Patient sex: M
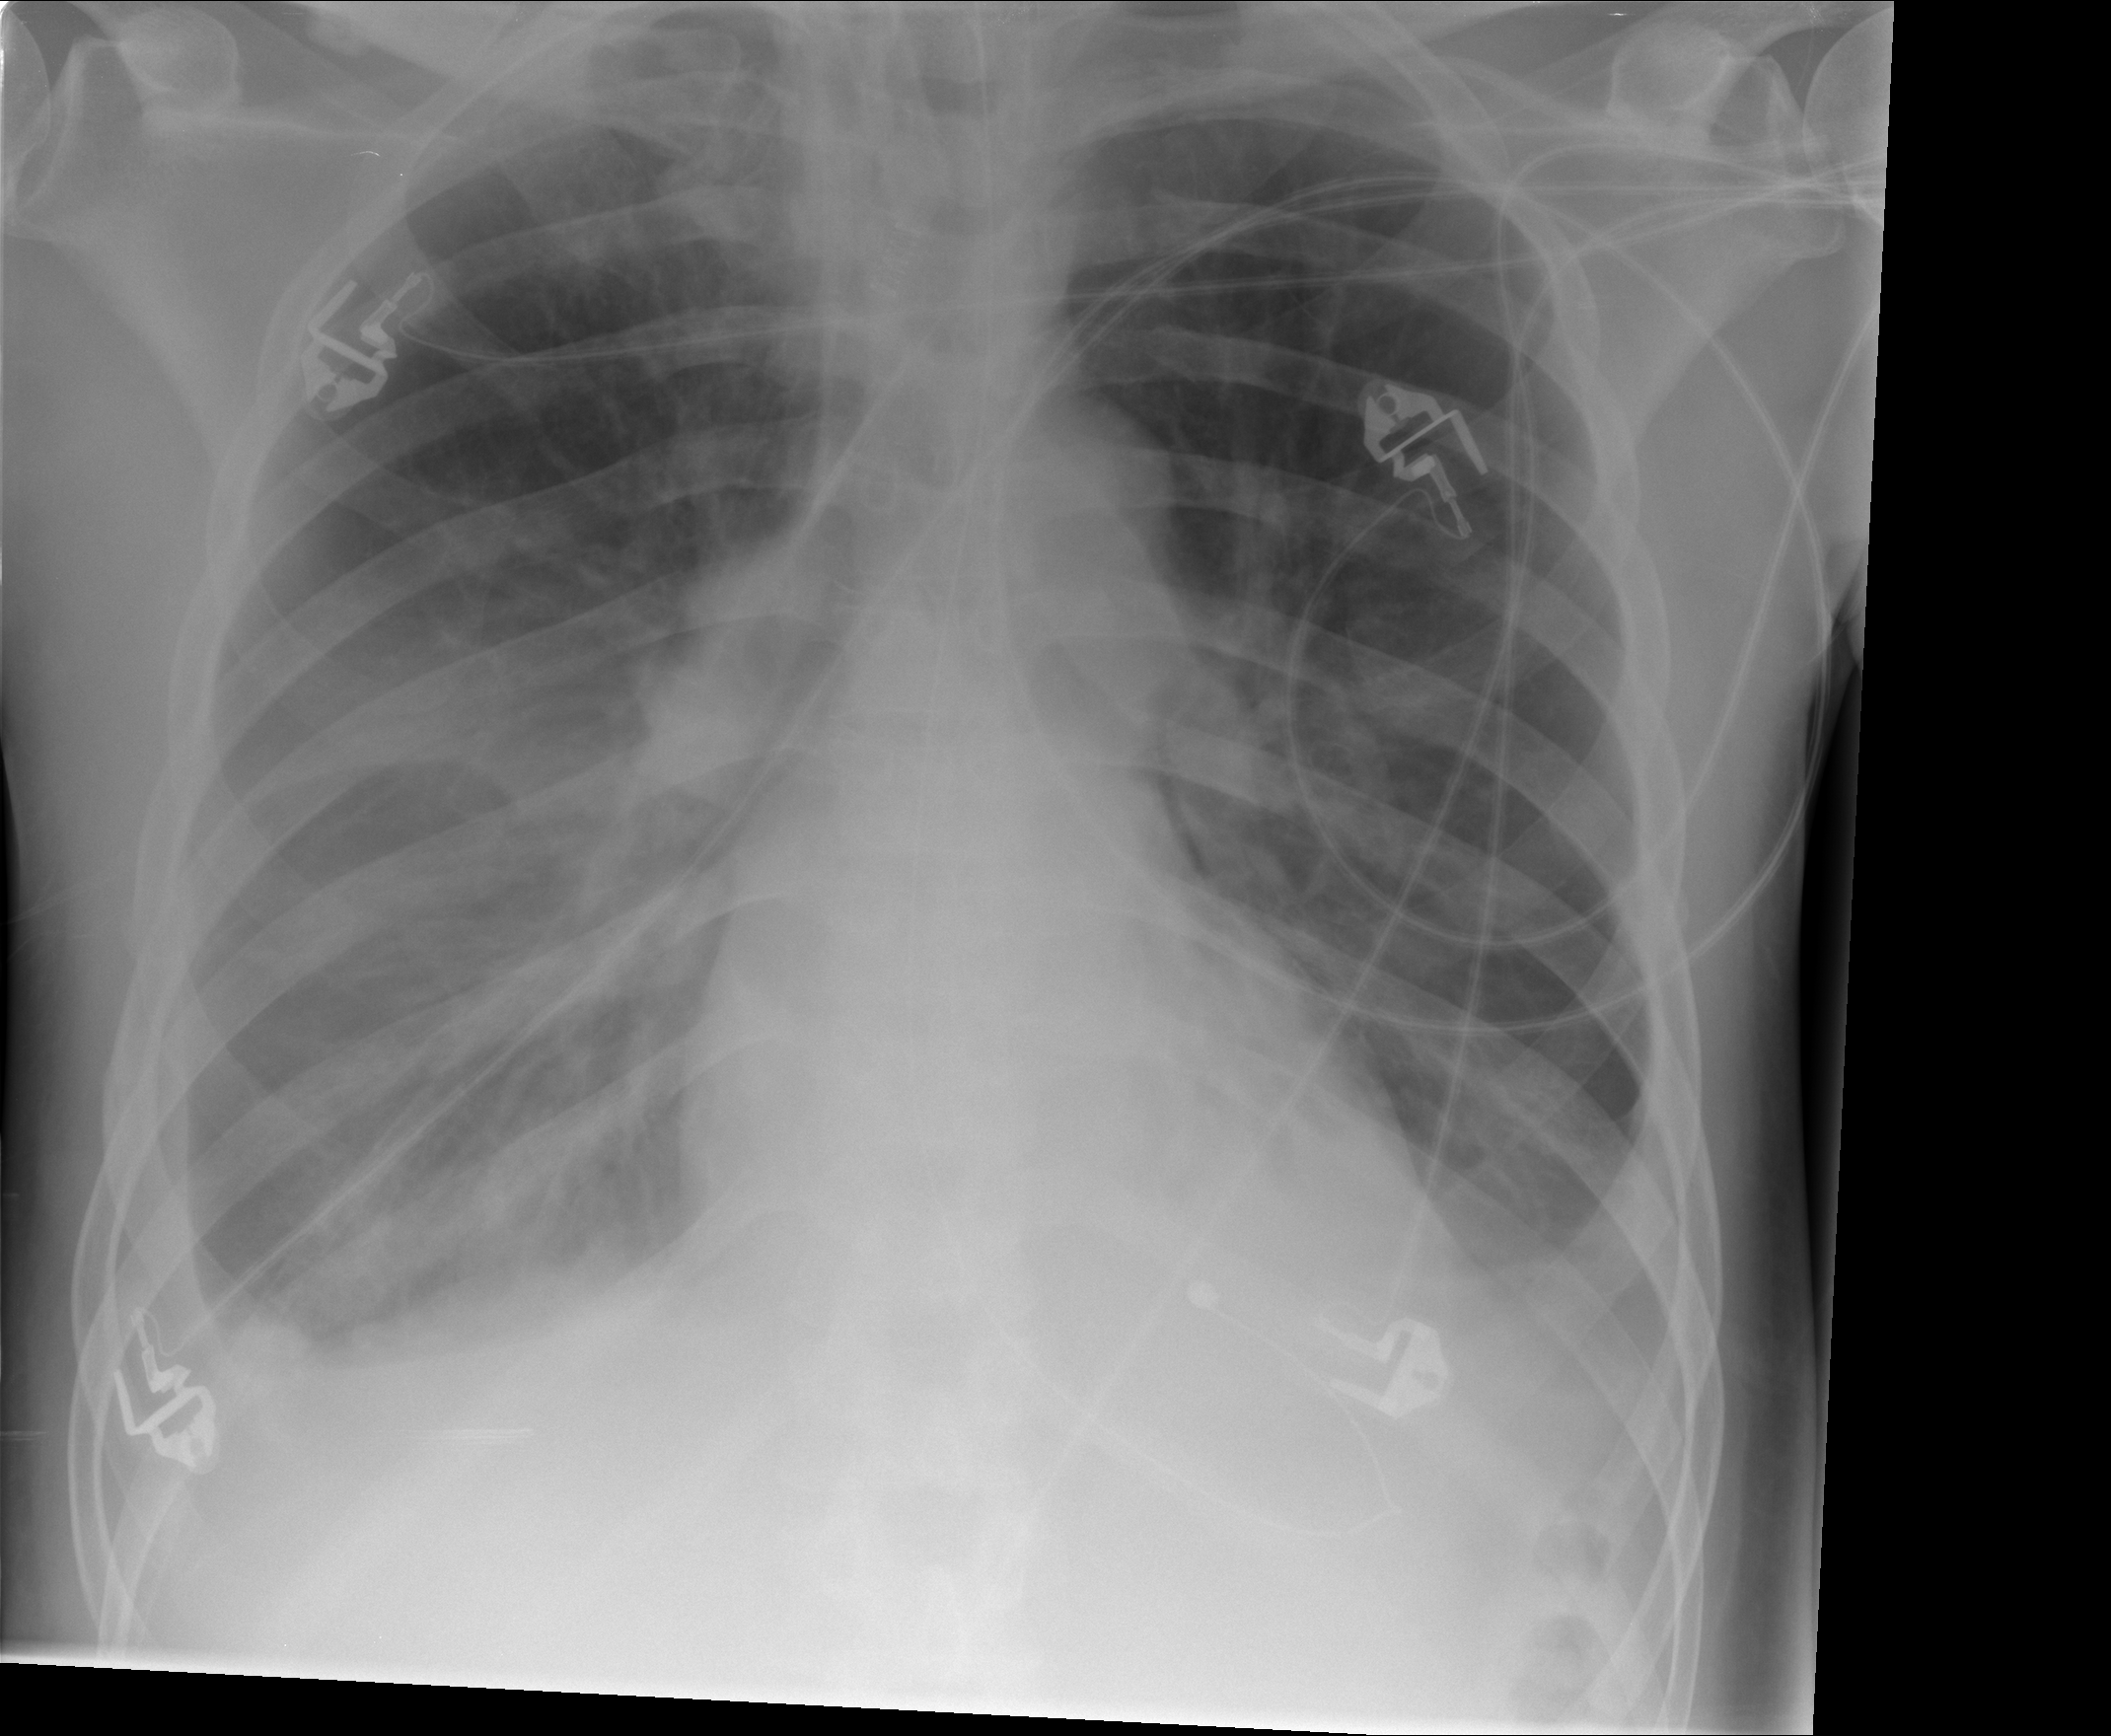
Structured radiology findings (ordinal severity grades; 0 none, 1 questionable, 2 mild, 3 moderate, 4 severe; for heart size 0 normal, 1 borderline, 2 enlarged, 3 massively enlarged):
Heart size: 0
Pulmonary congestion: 2
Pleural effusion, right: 2
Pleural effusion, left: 2
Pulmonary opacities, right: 0
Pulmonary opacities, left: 0
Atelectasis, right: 2
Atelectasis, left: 2